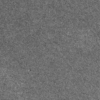
Label: dusty